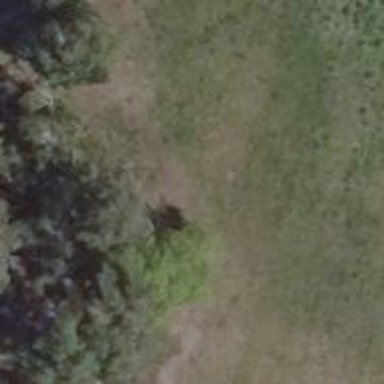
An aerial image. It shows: Broadleaved tree in natural setting.